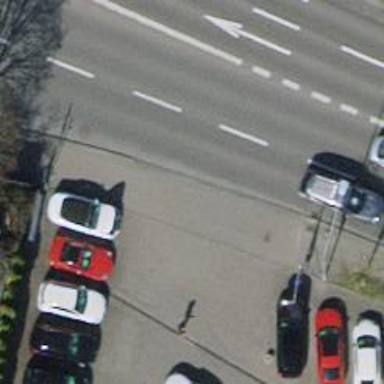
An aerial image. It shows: Unmarked road crossing.